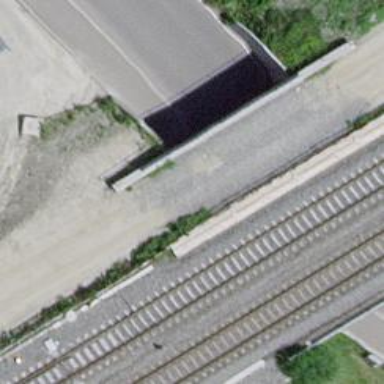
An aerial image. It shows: Sidewalk that goes through tunnel.